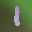
Label: 1